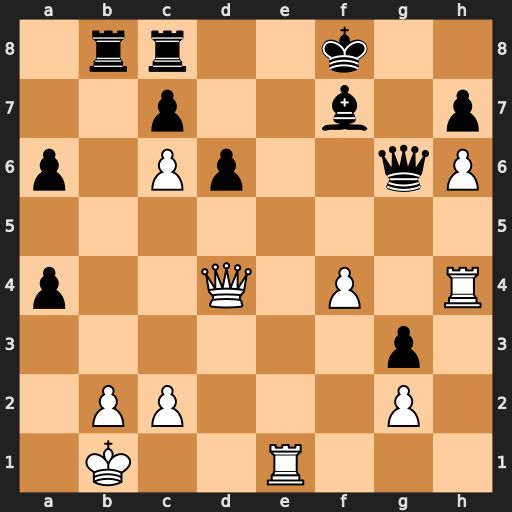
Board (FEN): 1rr2k2/2p2b1p/p1Pp2qP/8/p2Q1P1R/6p1/1PP3P1/1K2R3
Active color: w
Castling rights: -
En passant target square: -
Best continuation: f5 Re8 Rf1 Ba2+ Kxa2